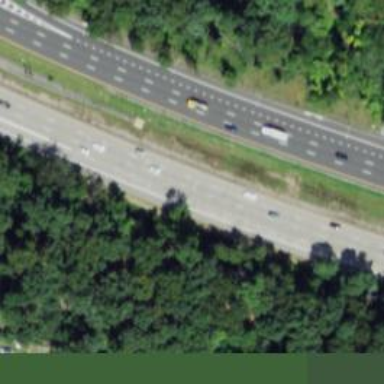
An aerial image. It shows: Asphalt motorway.